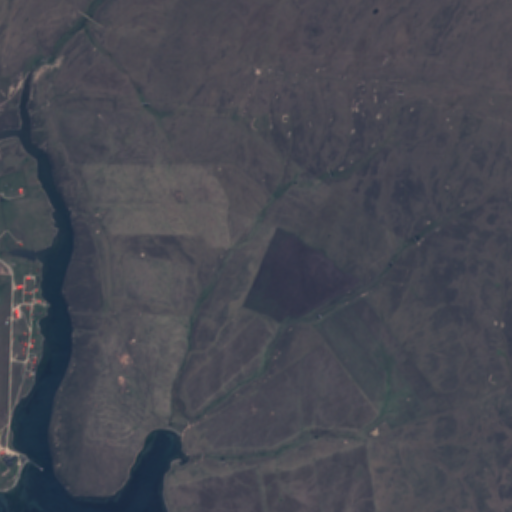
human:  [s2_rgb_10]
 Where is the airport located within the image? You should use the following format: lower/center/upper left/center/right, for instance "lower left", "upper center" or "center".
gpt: The airport is located in the lower left of the image.
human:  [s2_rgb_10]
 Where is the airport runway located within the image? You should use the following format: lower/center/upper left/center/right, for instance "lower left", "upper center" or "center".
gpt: The airport runway is located in the lower left of the image.
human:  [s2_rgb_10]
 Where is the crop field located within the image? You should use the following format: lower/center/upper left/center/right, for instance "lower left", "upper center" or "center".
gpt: The crop field is located in the lower left of the image.
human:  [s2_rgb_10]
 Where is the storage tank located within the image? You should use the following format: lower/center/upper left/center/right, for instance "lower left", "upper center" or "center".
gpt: The storage tank is located in the center left of the image.
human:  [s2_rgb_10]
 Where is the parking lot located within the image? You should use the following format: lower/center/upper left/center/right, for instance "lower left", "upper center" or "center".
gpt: There is no parking lot in the image.